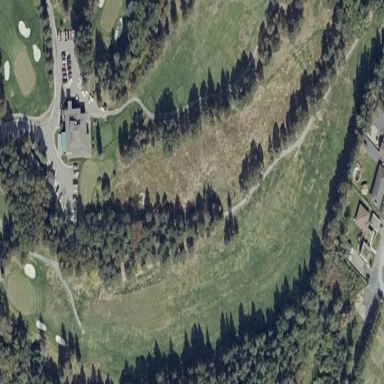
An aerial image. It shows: Rough area in golf course.